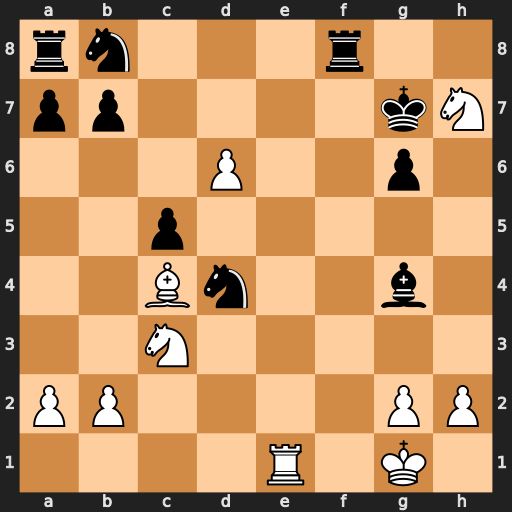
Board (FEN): rn3r2/pp4kN/3P2p1/2p5/2Bn2b1/2N5/PP4PP/4R1K1
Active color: w
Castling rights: -
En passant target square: -
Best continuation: Re7+ Kh6 Nxf8